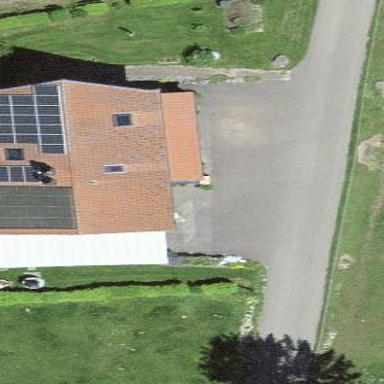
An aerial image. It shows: Residential building.